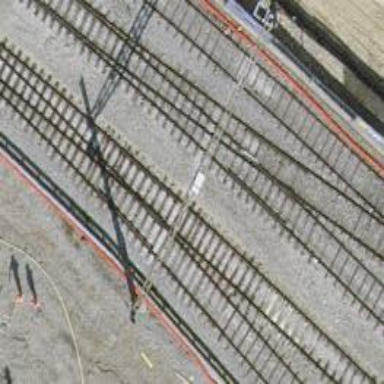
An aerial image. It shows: Stop position for public transport at railway stop.